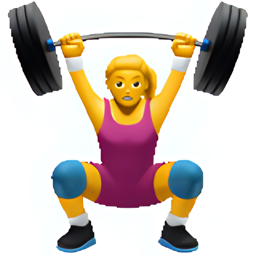
Name: woman weight lifting
Emoji: 🏋️‍♀️
Group: People & Body
Sub-group: person-sport